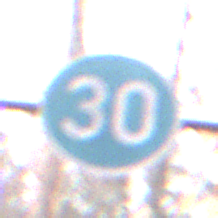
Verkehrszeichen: VorgeschriebeneMindestgeschwindigkeit
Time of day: Midday
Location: Outdoor (Nature)
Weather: Overcast
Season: Autumn
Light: Natural